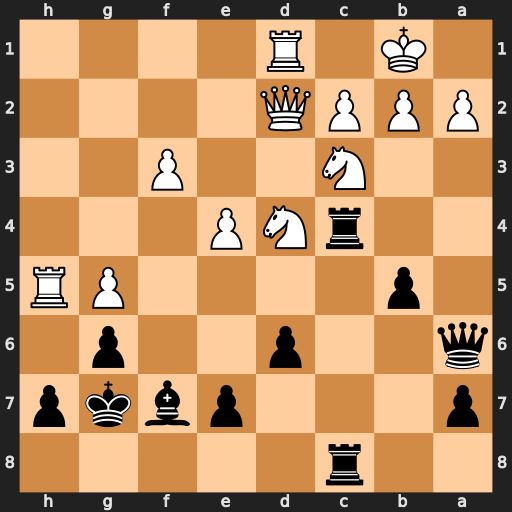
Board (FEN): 2r5/p3pbkp/q2p2p1/1p4PR/2rNP3/2N2P2/PPPQ4/1K1R4
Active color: b
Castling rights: -
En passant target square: -
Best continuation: Rxc3 Rxh7+ Kxh7